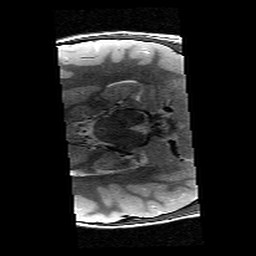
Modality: T2w
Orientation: axial
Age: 9
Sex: male
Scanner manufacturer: siemens
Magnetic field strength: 3 T
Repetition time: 9.23 s
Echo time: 0.067 s